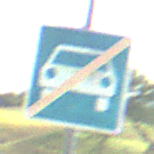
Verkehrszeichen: EndeKraftfahrstrasse
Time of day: MorningAfternoon
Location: Outdoor (Nature)
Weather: PartlyCloudy
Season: NotSpecified
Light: Natural